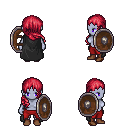
a pixel art fantasy rpg character, female body template, dark elf, purple skin, black cape, red pants, ruby red right-swept hairstyle, brown shoes, shield, four views (front, back, left, right), 2x2 character sprite sheet, small pixel art, hard edges, no anti-aliasing